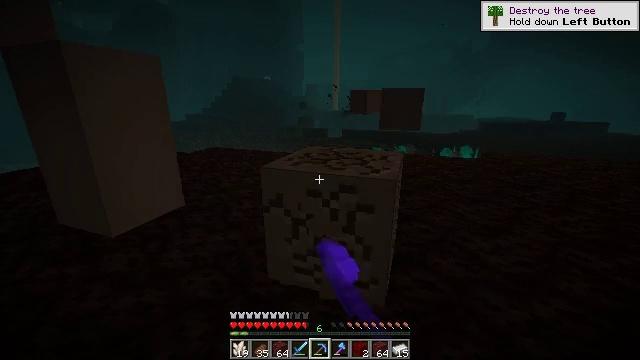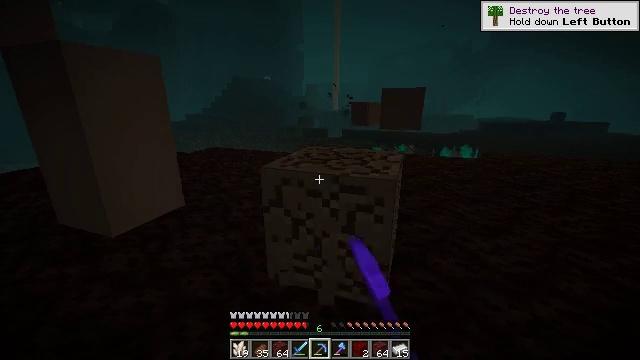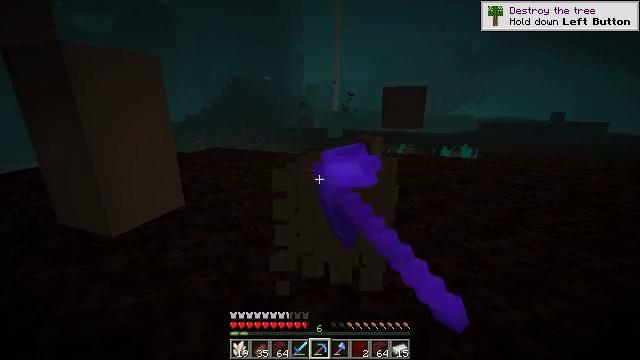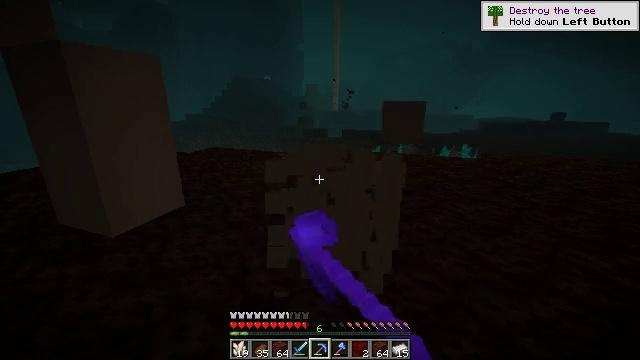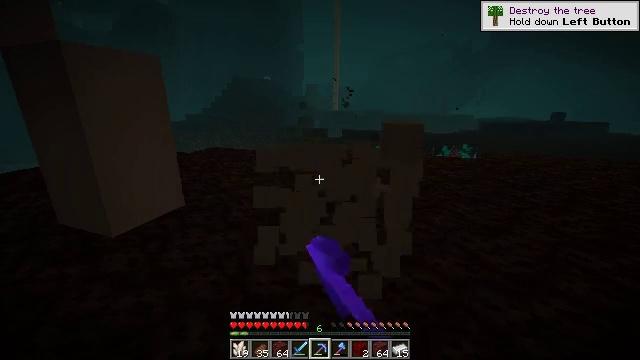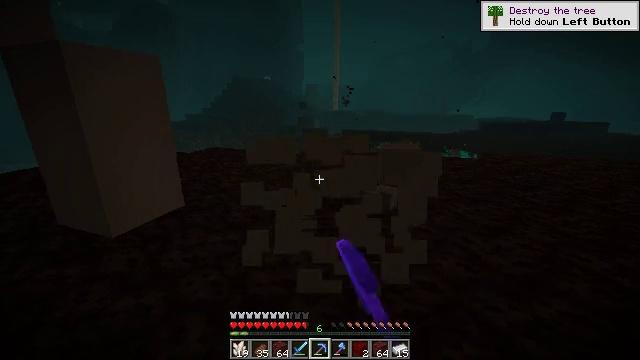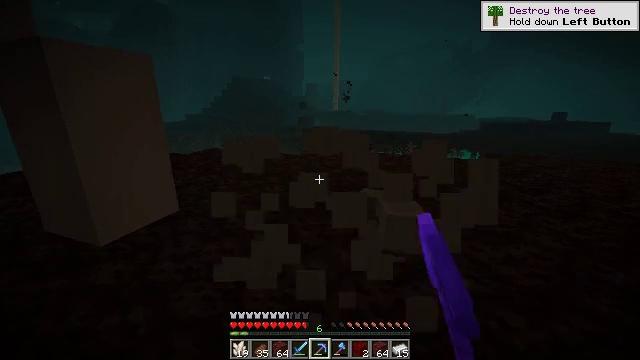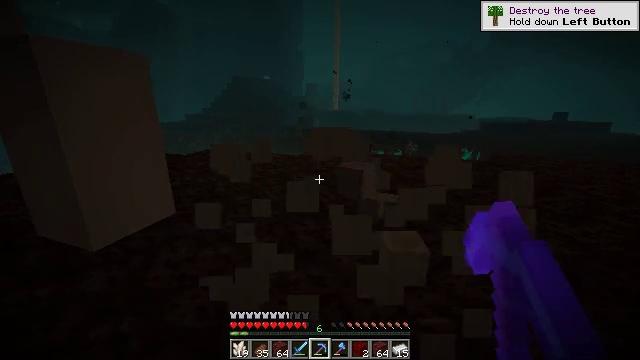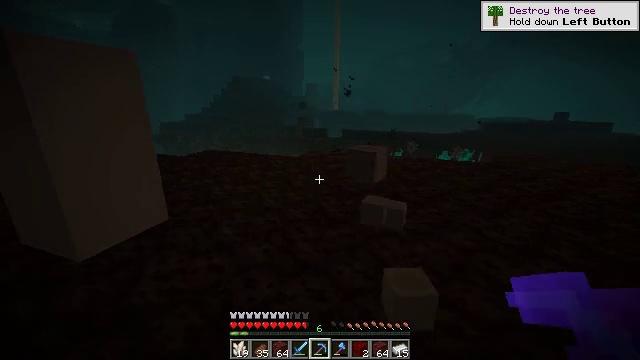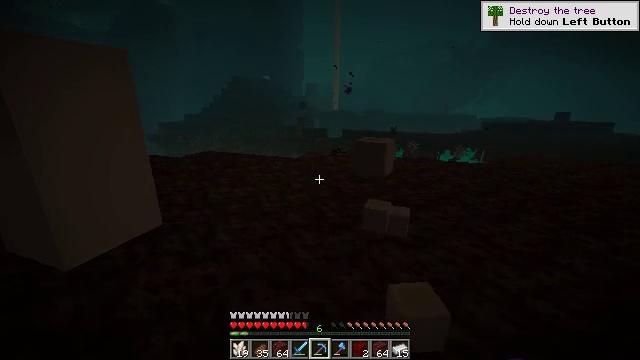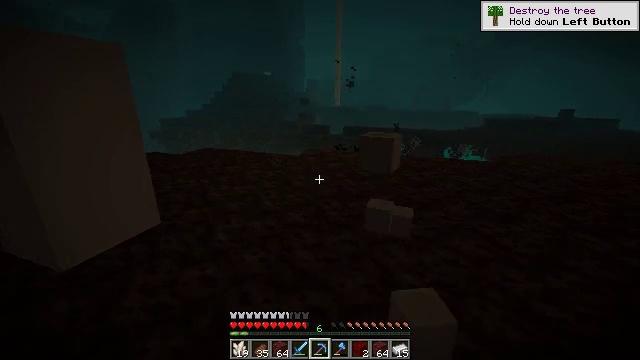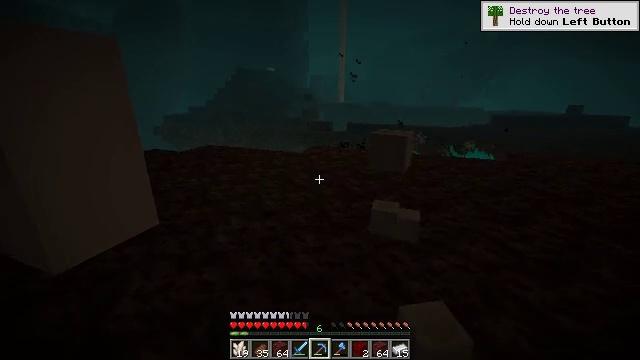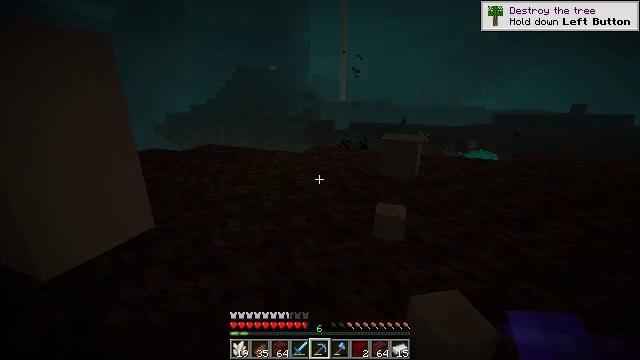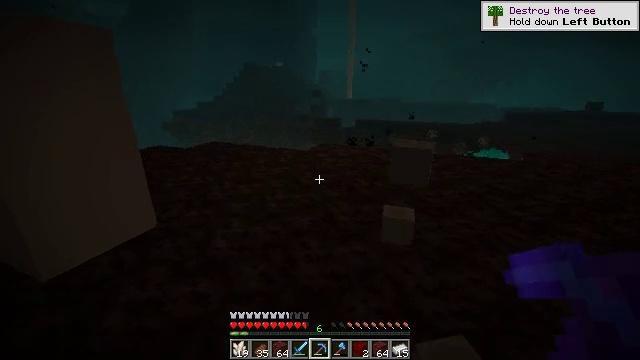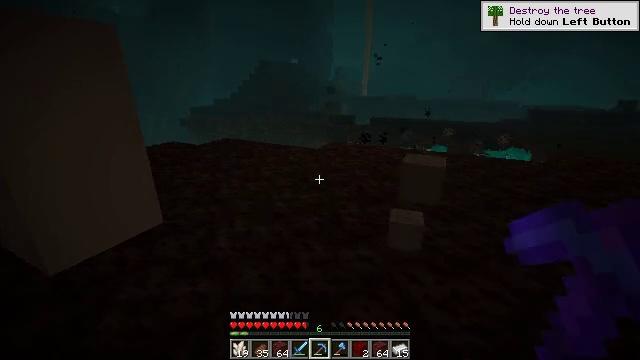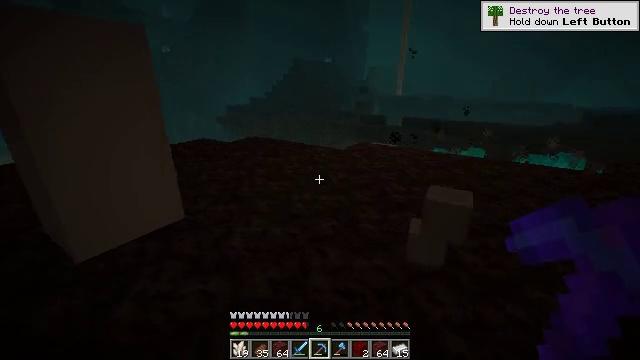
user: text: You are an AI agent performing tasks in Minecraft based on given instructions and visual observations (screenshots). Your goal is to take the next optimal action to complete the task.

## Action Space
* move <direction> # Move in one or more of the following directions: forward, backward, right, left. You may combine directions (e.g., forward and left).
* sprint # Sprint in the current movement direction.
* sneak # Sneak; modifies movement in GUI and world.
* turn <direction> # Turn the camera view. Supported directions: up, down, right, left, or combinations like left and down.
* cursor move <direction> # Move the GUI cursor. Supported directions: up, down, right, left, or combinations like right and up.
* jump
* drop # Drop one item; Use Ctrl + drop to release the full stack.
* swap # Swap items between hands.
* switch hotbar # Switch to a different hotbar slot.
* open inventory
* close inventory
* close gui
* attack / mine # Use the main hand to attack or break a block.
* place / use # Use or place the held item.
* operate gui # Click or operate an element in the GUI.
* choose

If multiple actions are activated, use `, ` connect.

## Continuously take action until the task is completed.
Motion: motion action
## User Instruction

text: Mine the bone block found in fossils.
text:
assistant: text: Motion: attack / mine
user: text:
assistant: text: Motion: attack / mine
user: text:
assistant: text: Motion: attack / mine
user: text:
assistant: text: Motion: attack / mine
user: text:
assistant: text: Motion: move forward, attack / mine
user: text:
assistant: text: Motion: move forward, attack / mine
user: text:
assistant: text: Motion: move forward, attack / mine
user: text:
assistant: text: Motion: move forward
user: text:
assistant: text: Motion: move forward
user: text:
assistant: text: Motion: move forward
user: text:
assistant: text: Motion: move forward
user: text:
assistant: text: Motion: move forward
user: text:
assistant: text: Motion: move forward and move right, turn left
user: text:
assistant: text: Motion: move forward and move right, turn left
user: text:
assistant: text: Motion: move forward and move right, turn left
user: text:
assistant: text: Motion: move forward and move right, turn left and up
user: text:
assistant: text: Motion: move forward and move right, turn left and up
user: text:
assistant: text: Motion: move forward and move right, turn left and up
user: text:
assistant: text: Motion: move forward and move right, turn left and up
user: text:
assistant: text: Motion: move forward and move right, turn left and up
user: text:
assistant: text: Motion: move forward and move right, turn left and up
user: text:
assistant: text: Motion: move forward and move right, turn left and up
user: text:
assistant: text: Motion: move forward and move right
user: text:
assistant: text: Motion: move forward, turn right
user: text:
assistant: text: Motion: turn right
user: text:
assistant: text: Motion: turn right and down, attack / mine
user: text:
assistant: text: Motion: turn right and down, attack / mine
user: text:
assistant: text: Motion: turn right and down, attack / mine
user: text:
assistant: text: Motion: turn right, attack / mine
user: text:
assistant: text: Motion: attack / mine